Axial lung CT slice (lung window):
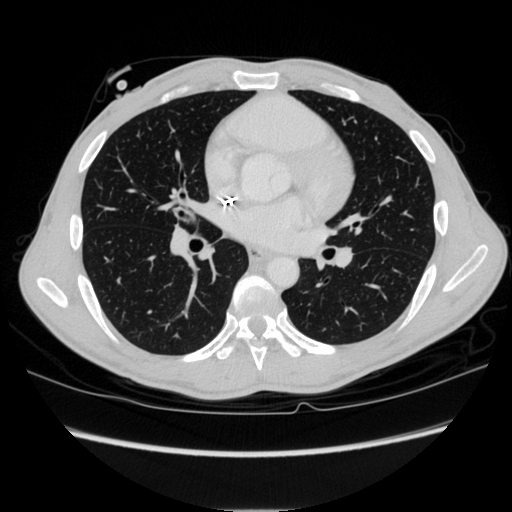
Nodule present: no